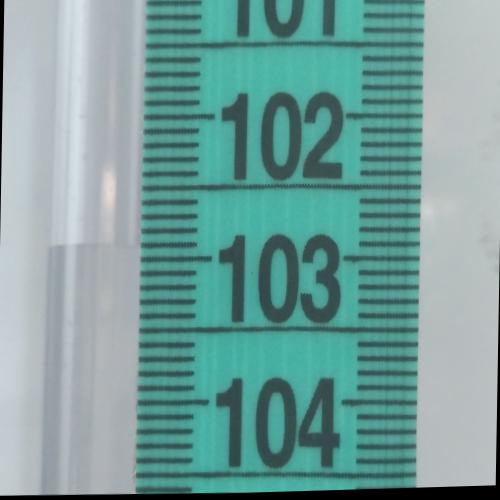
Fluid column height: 102.9 cm